Question: In my seaborn 'tsplot' the colors don't match the lines drawn:

'''
for item in item_list:
sns.tsplot(get_data(), color=get_color(), legend=True)
sns.plt.legend(labels=item_list)
sns.plt.show()
'''
I read the sns.tsplot and plt.legend documentation pages and can't think why this is happening.
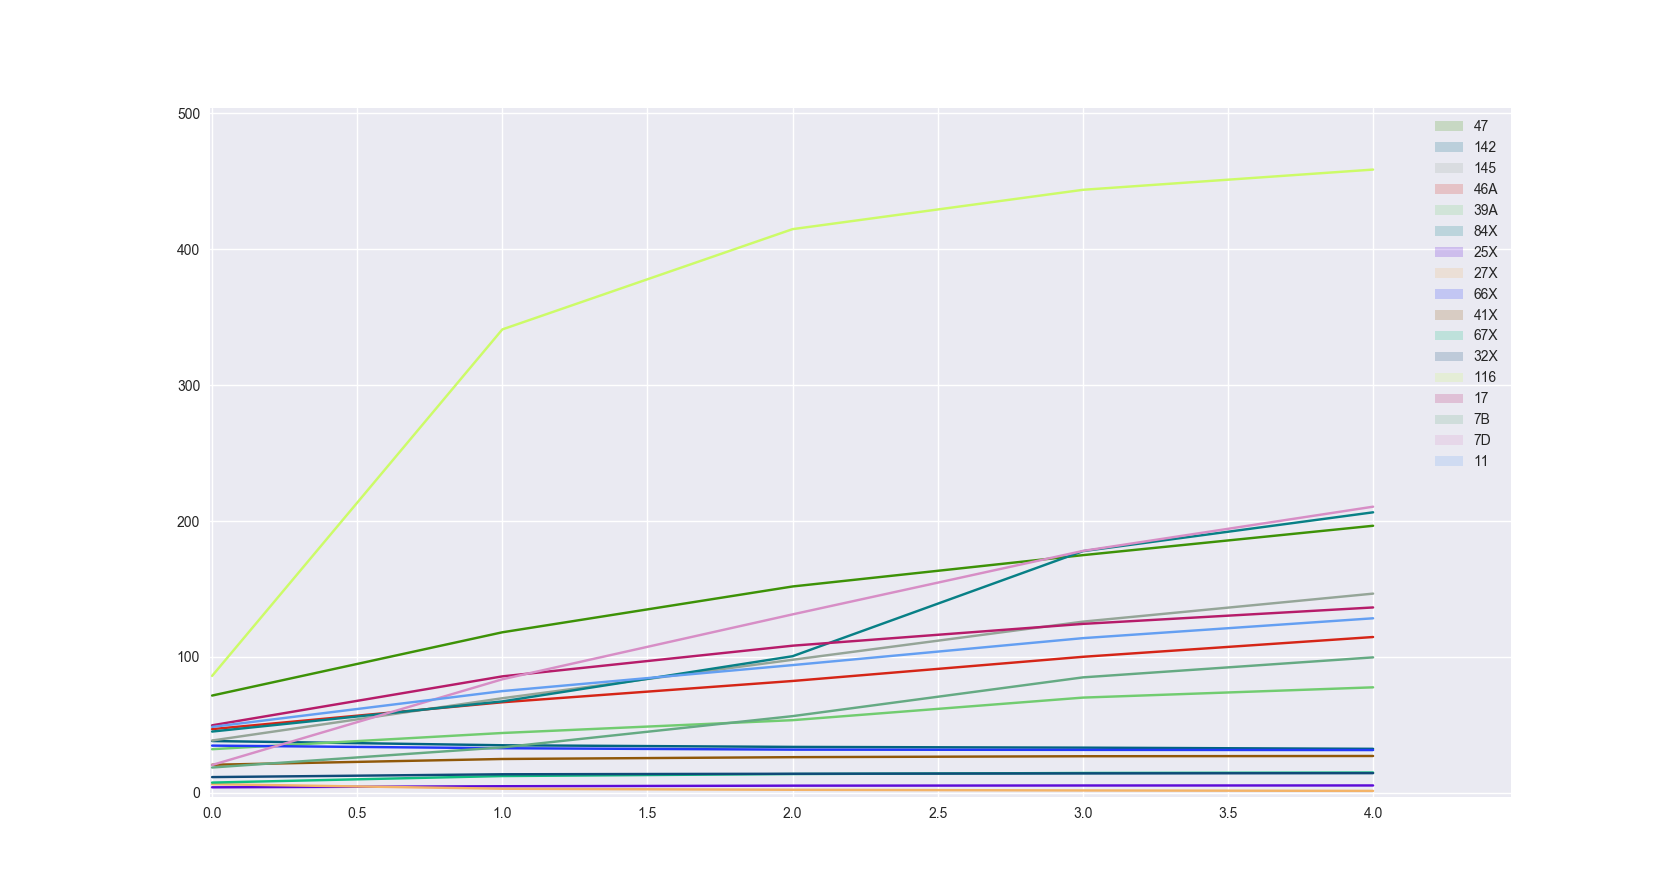
Answer: The 'tsplot' adds some regions with low alpha around the lines. Even if they are not visible (because a single line is plotted) they find their way into the legend.
A workaround is to get the lines from the plot directly:
'''
h = plt.gca().get_lines()
plt.legend(handles=h, labels=item_list)
'''
Complete example:
'''
import numpy as np
import seaborn as sns
import matplotlib.pyplot as plt
item_list = list("ABXY")
get_data = lambda : np.random.rand(10)
get_color = lambda : "#" + "".join(np.random.choice(list("02468acef"), size=6))
for item in item_list:
sns.tsplot(get_data(), color=get_color())
h = plt.gca().get_lines()
plt.legend(handles=h, labels=item_list)
plt.show()
'''
<URL>
Let me just mention that there seems to be no reason to use a 'tsplot' anyways in this case. A simple line plot ('plt.plot') is sufficient and has less potential of confusion. The blow code produces exactly the same output as the above.
'''
import numpy as np
import seaborn as sns
import matplotlib.pyplot as plt
item_list = list("ABXY")
get_data = lambda : np.random.rand(10)
get_color = lambda : "#" + "".join(np.random.choice(list("02468acef"), size=6))
for item in item_list:
plt.plot(get_data(), color=get_color(), label=item)
plt.legend()
plt.show()
'''